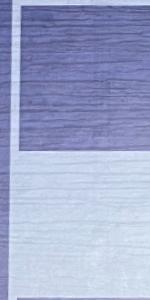
Label: Empty